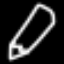
Label: pencil